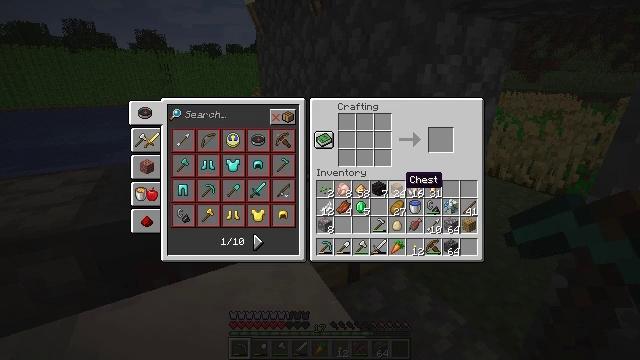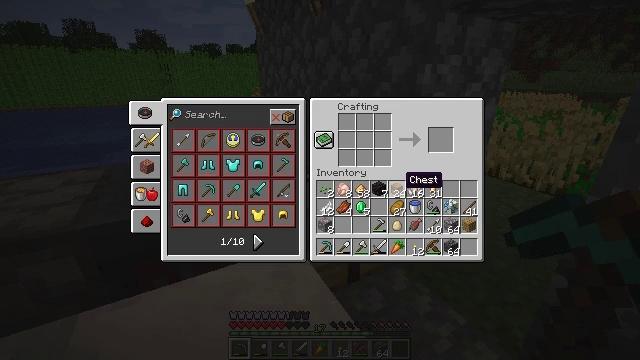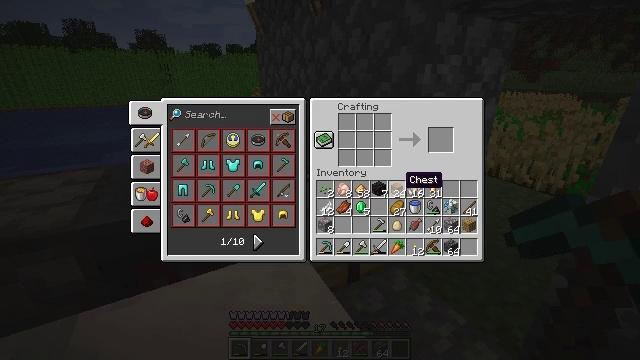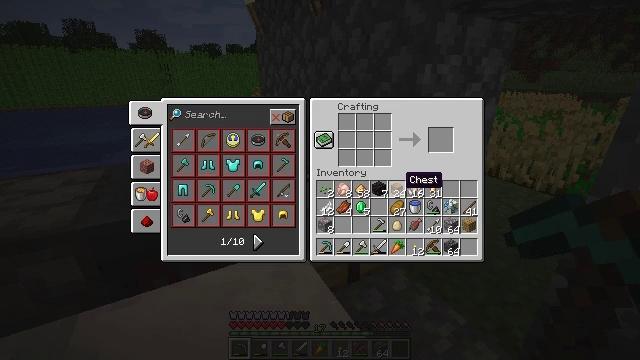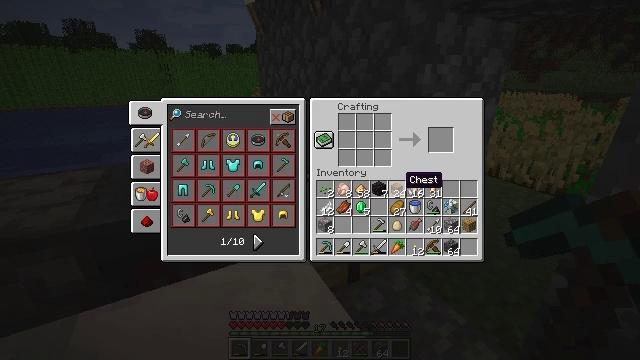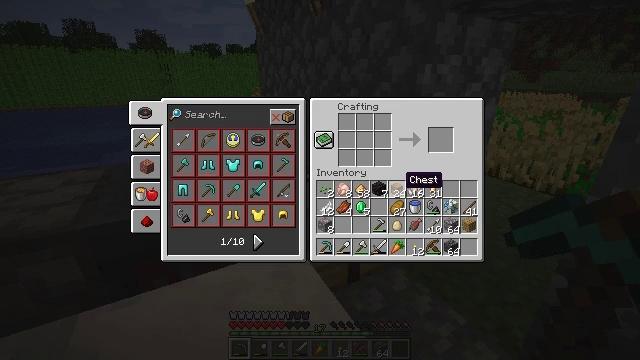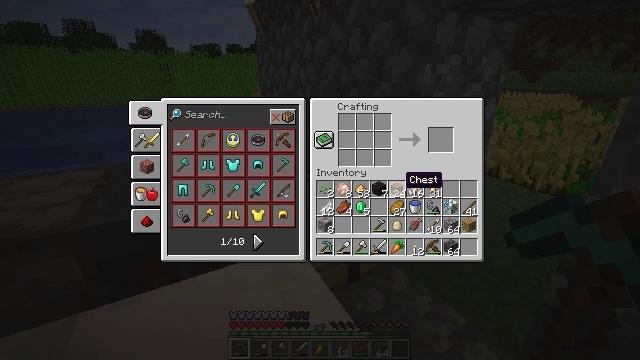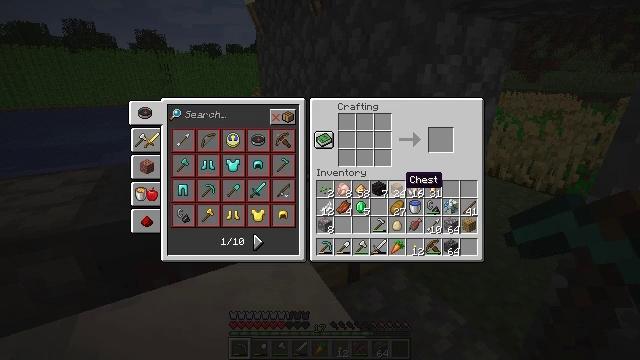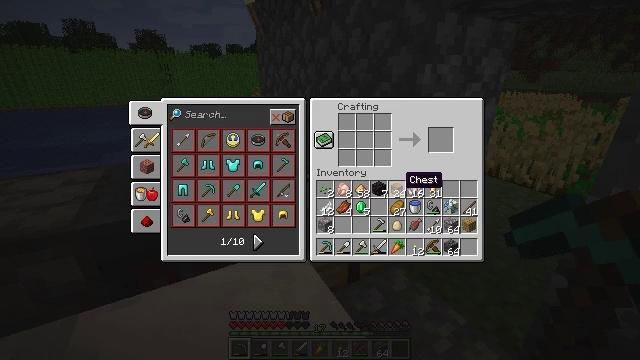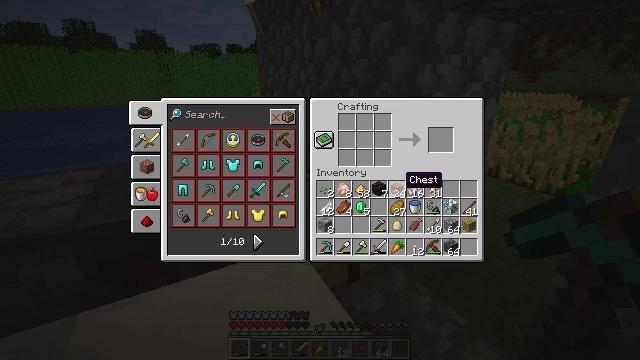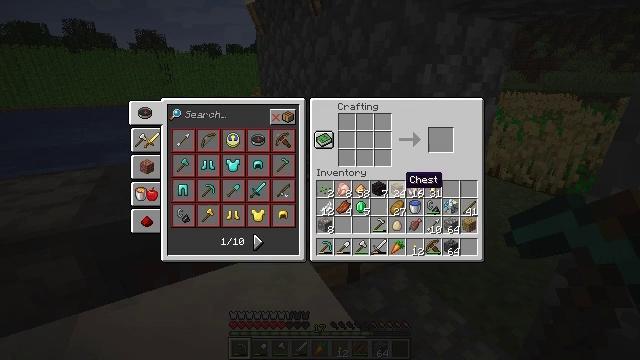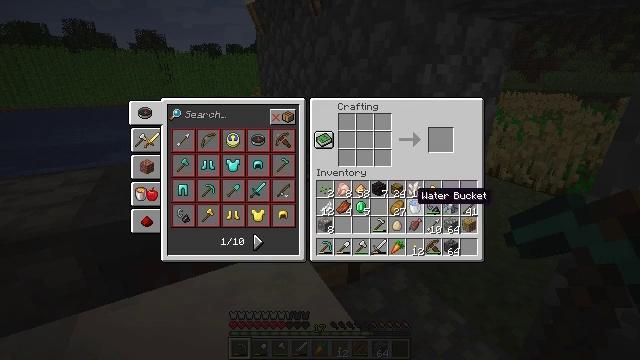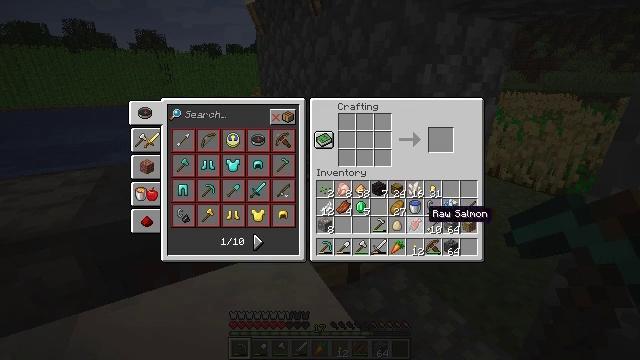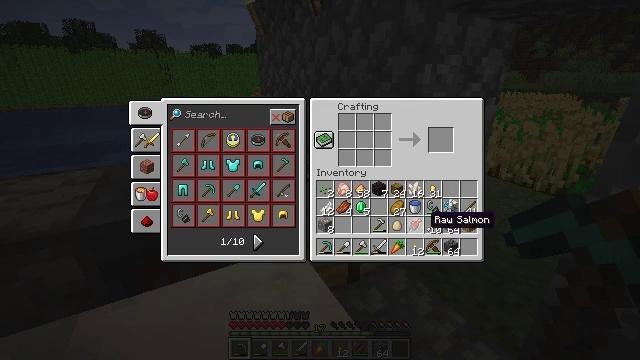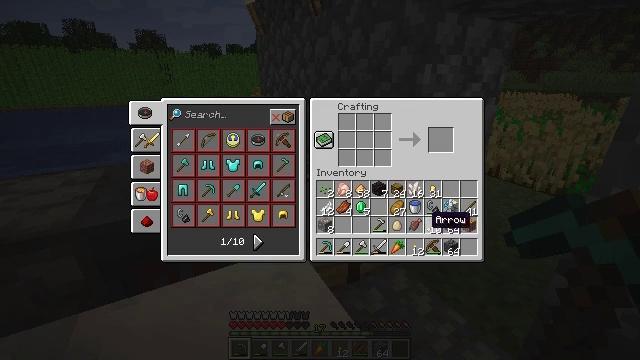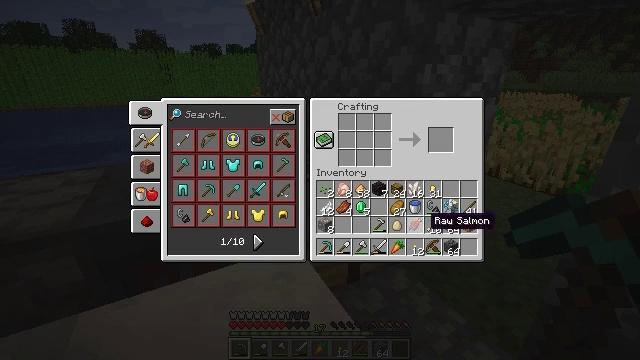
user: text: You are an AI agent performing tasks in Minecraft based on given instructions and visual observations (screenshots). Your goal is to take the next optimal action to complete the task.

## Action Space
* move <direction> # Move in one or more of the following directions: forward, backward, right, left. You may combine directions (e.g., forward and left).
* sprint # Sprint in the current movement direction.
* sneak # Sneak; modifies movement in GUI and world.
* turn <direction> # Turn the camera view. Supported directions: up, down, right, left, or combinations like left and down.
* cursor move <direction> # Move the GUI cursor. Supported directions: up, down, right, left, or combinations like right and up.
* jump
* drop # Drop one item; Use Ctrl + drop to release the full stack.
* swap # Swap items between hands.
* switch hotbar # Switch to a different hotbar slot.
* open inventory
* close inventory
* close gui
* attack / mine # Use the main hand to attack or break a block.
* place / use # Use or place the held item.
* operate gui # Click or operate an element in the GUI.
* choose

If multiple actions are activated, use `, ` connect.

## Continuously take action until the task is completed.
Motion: motion action
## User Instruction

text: Left click on the cartography table to mine it.
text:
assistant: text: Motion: no_op
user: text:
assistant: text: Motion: no_op
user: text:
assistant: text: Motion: no_op
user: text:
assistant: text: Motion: no_op
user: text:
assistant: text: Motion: no_op
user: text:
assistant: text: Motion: no_op
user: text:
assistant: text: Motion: no_op
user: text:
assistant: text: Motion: no_op
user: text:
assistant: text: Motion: no_op
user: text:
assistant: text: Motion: no_op
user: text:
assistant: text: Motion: cursor move right and down
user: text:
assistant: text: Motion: cursor move right and down
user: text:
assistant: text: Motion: no_op
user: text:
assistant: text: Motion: no_op
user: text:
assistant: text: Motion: no_op
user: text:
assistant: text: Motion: no_op
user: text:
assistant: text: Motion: no_op
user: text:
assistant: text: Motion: no_op
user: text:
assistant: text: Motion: no_op
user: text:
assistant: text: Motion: no_op
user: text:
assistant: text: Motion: no_op
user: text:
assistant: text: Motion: no_op
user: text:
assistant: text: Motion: no_op
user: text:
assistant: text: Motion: no_op
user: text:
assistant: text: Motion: no_op
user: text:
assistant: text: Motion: no_op
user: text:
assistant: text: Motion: no_op
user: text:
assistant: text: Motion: no_op
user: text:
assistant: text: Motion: no_op
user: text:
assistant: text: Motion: no_op